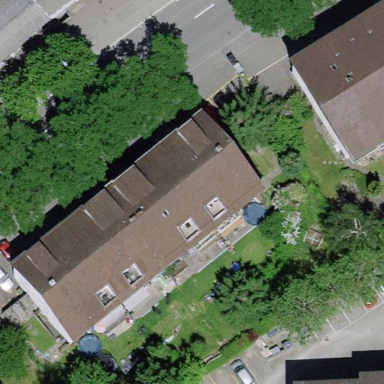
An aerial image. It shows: Residential building with gabled roof.